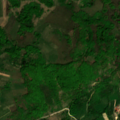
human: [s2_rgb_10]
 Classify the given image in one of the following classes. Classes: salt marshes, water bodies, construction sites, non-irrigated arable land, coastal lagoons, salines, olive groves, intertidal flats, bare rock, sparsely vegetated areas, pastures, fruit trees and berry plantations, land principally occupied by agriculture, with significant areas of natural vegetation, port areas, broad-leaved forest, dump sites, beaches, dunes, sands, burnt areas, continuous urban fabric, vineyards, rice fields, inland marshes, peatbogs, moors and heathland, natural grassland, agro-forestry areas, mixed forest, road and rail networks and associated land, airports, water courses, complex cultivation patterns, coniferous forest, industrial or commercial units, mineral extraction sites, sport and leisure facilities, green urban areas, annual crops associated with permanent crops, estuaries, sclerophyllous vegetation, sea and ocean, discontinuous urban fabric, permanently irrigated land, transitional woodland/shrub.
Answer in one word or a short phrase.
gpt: pastures, complex cultivation patterns, land principally occupied by agriculture, with significant areas of natural vegetation, broad-leaved forest, natural grassland, transitional woodland/shrub